Field crop: maize
Growth stage: 2
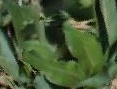
Species: maize